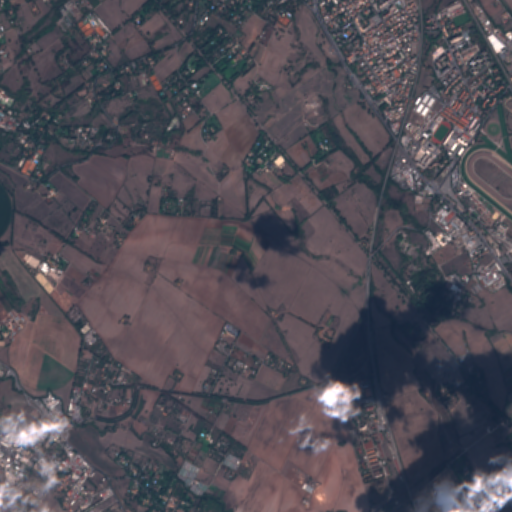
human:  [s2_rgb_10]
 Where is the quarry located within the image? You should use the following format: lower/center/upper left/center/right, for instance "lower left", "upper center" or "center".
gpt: The quarry is located in the lower left of the image.
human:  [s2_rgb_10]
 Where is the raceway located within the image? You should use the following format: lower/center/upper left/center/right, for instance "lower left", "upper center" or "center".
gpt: The raceway is located in the center of the image.
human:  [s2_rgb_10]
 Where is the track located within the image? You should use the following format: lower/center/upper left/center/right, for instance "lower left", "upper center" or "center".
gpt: The track is located in the upper right of the image.
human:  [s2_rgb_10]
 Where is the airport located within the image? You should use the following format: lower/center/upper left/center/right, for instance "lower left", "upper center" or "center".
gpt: There is no airport in the image.